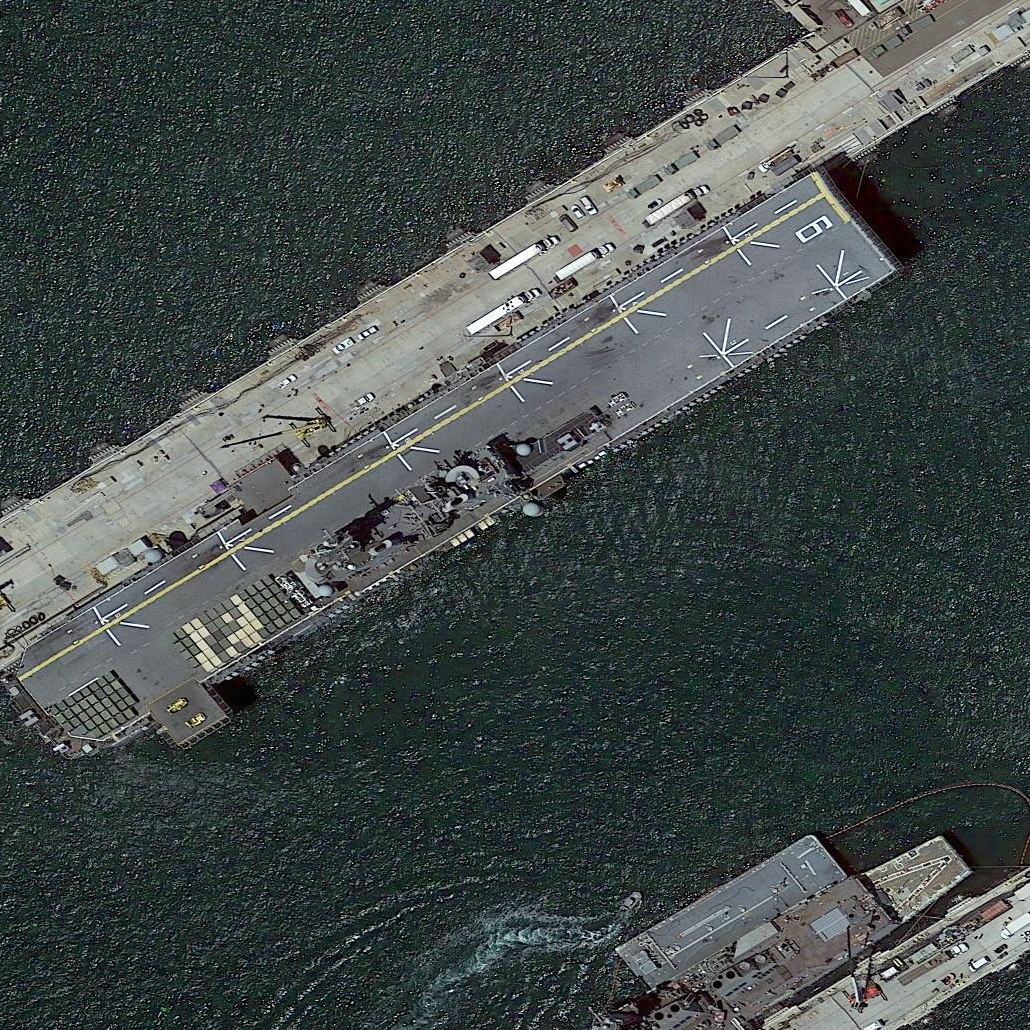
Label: Wasp-class_assault_ship